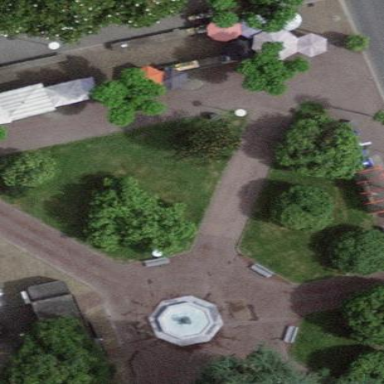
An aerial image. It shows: Park.